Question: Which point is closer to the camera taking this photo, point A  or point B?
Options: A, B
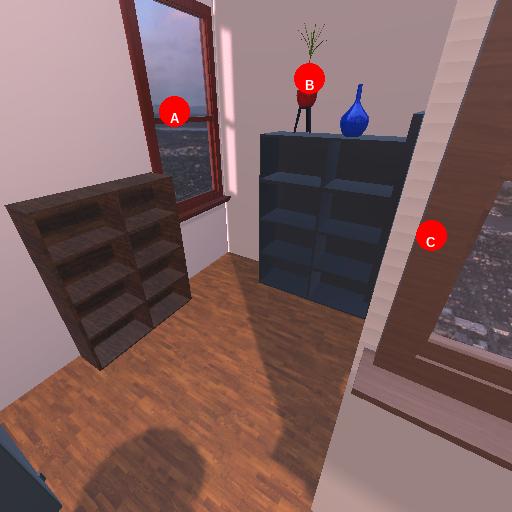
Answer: A